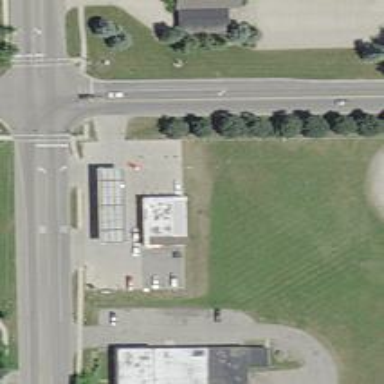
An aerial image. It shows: Convenience shop.